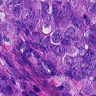
Metastatic tissue present: yes